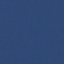
Land use / land cover class: SeaLake